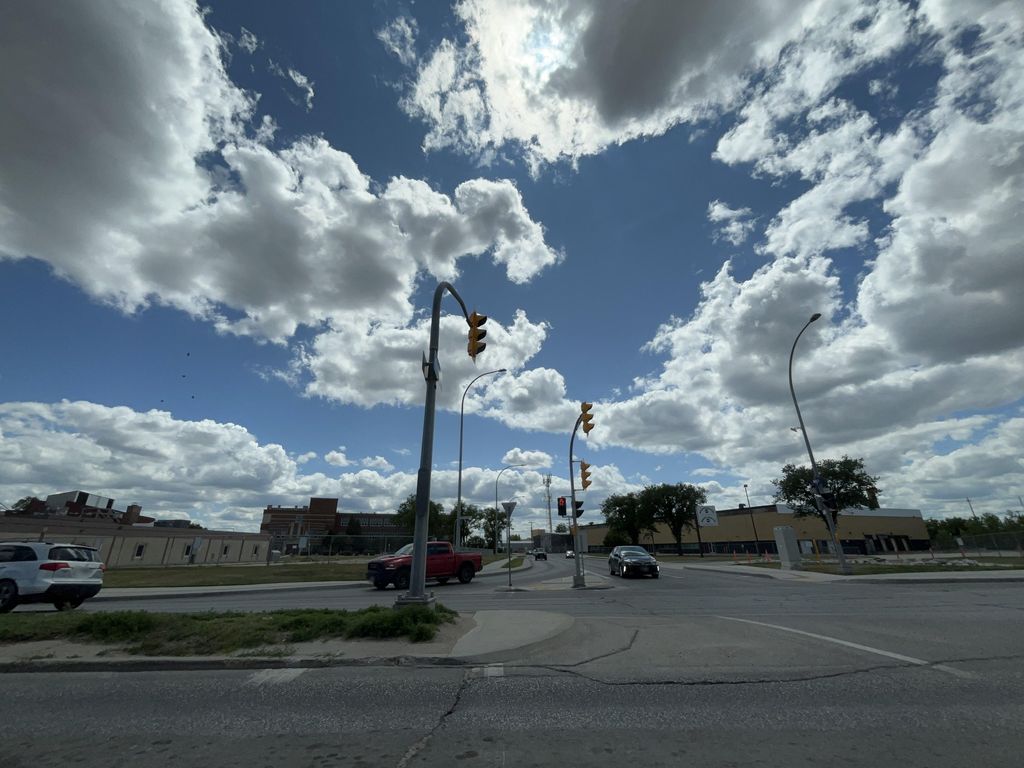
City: winnipeg